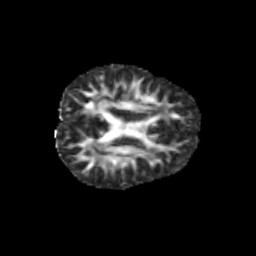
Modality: FA
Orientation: axial
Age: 10
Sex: female
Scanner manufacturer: siemens
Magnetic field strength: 3 T
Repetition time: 3.8 s
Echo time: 0.07 s